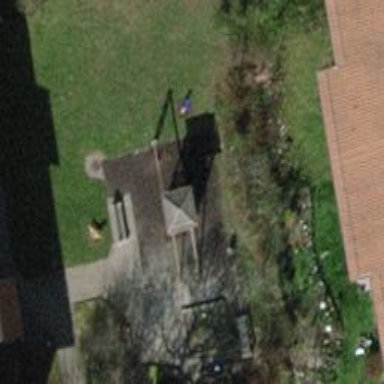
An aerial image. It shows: Playground with various play structures.